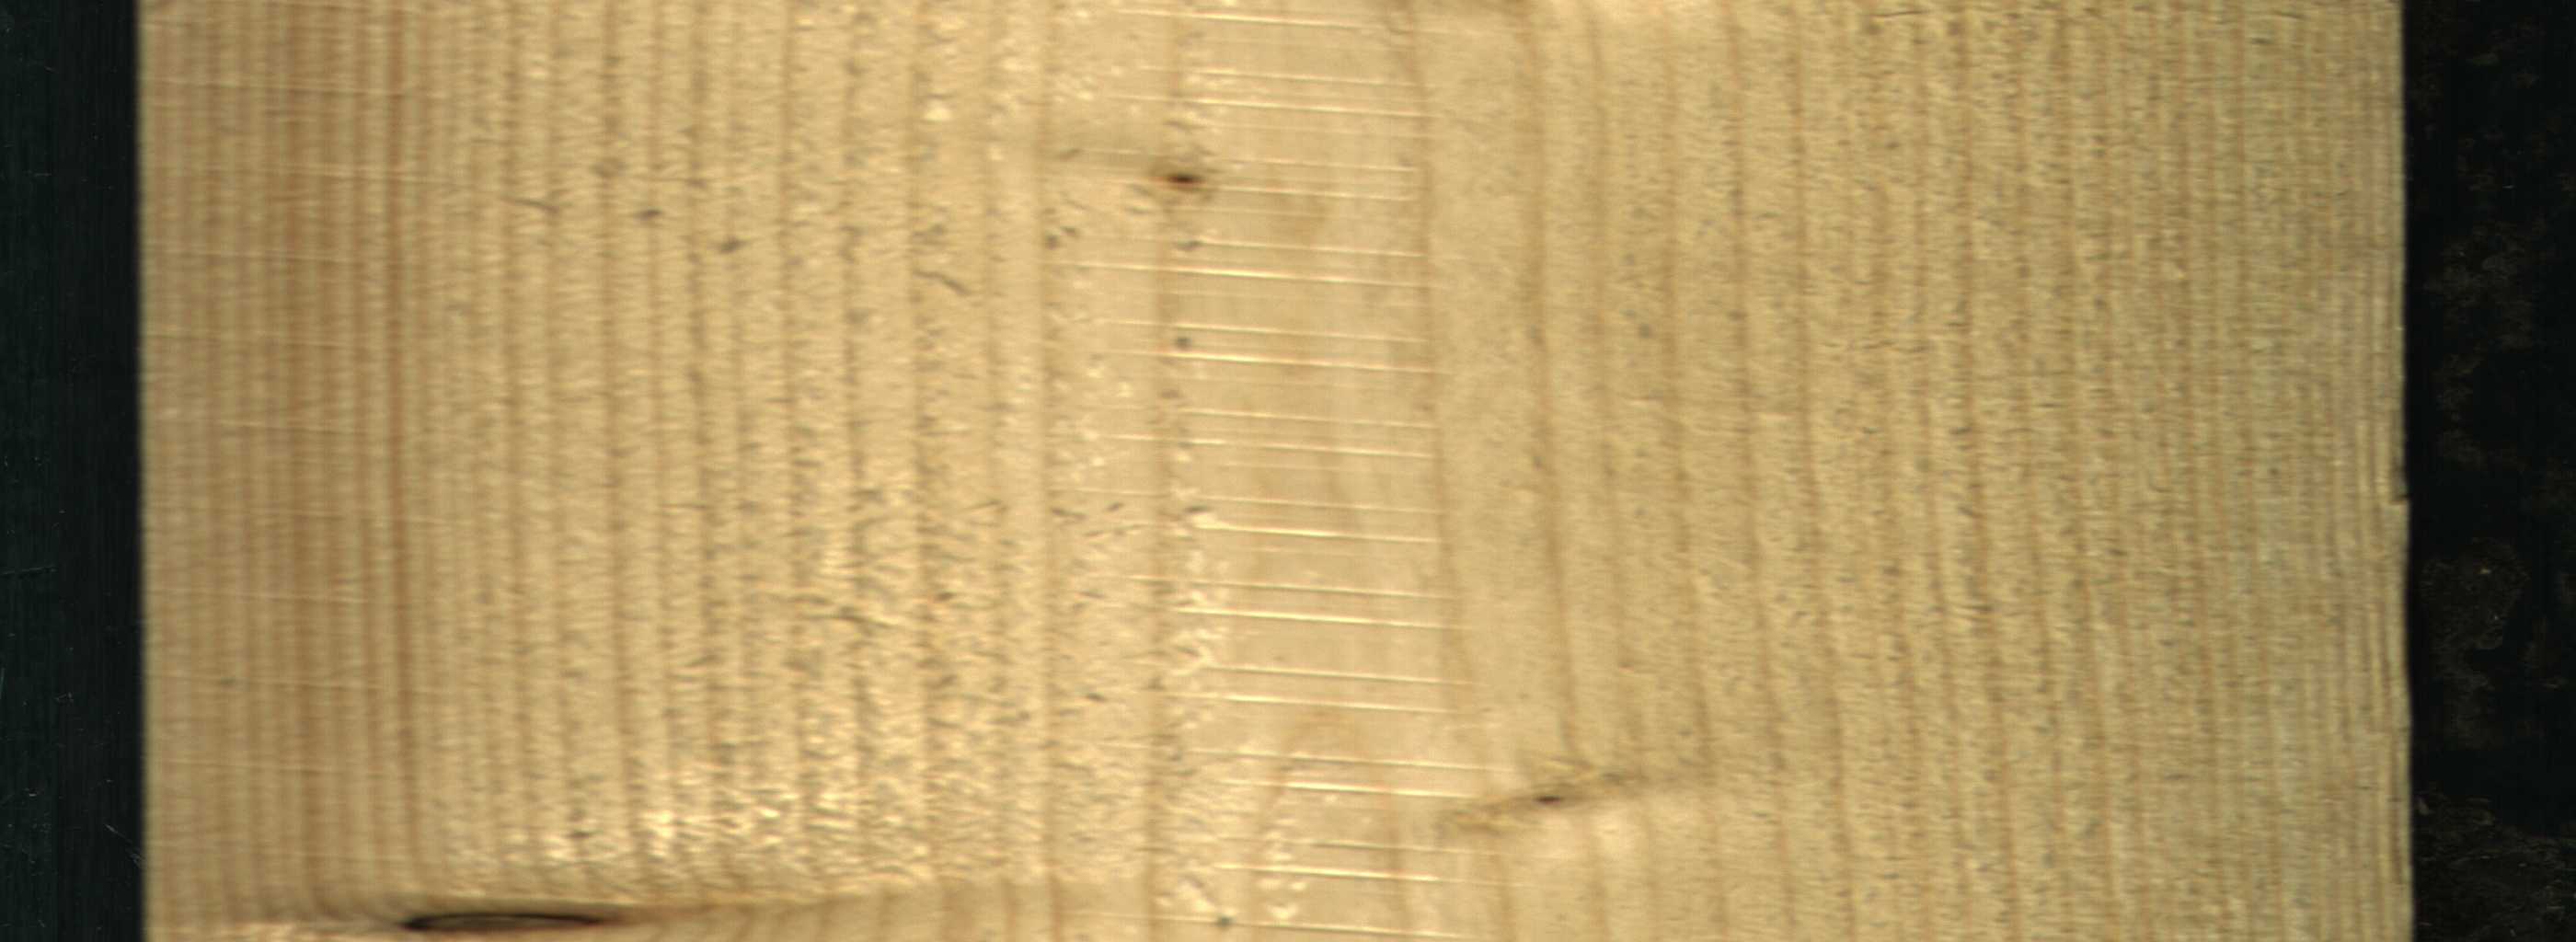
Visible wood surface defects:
Dead_Knot
Live_Knot